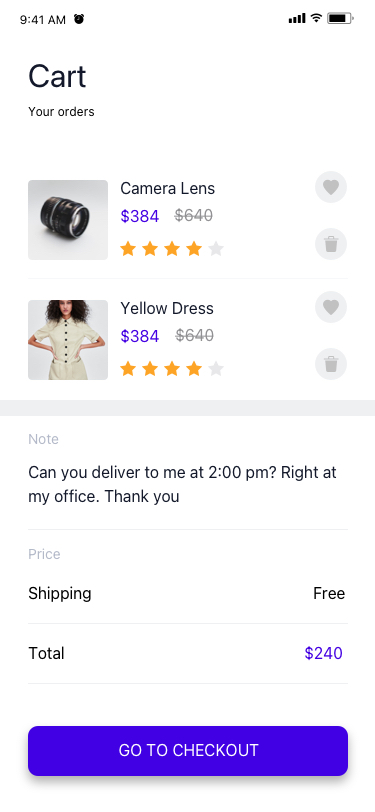
Text in this UI design:
Camera Lens
$384
$640
Yellow Dress
$384
$640
Cart
Your orders
Note
Can you deliver to me at 2:00 pm? Right at my office. Thank you
Price
Shipping
           Free
Total
$240
3 items
9:41 AM
GO TO CHECKOUT